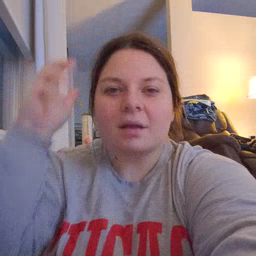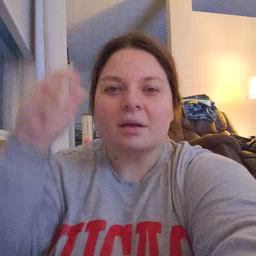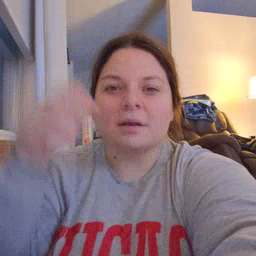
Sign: lion